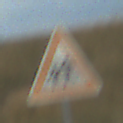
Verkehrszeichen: KinderRechts
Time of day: SunriseSunset
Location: Outdoor (RoadRail)
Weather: PartlyCloudy
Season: NotSpecified
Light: Natural